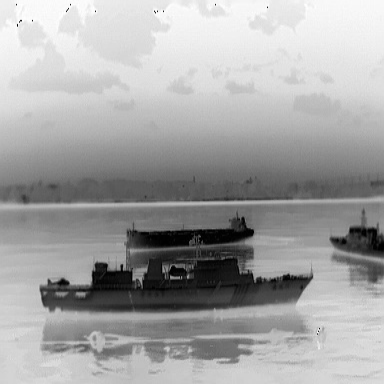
There is a liner in the infrared image.